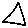
Label: triangle